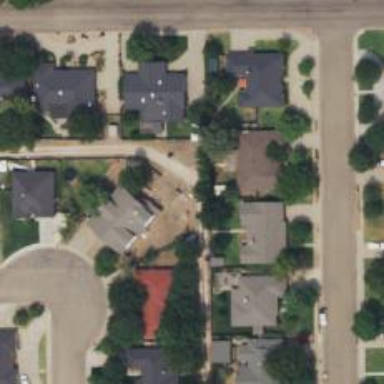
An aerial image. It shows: Alley classified as service road.